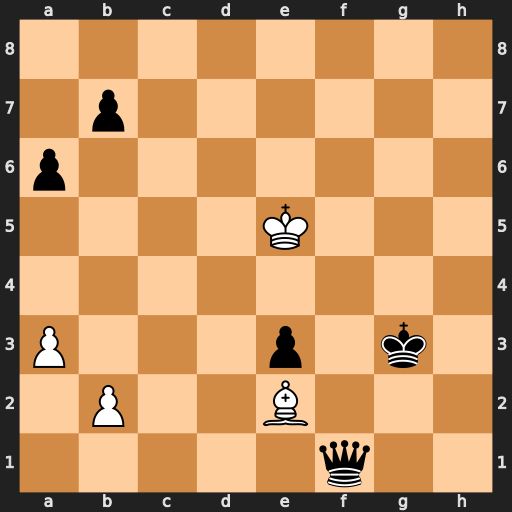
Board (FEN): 8/1p6/p7/4K3/8/P3p1k1/1P2B3/5q2
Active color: w
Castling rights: -
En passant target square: -
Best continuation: Bxf1 Kf2 Bd3 a5 Kd6 a4 Kc7